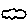
Label: cloud